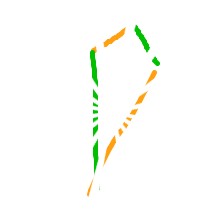
Shape: kite